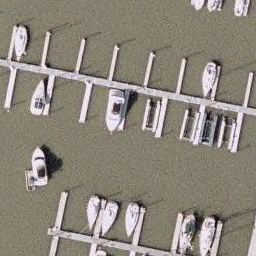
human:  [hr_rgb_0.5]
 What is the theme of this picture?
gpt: harbor

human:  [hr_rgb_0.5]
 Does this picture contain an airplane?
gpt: no

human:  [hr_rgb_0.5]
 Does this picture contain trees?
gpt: no

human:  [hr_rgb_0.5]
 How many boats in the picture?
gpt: ten